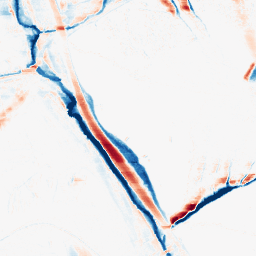
Category: morphological
Decomposition family: morphological_ellipse
Decomposition parameters: operation: average
width: 5
height: 20
Upsampling method: cubic_catmull_rom
Upsampling parameters: scale: 2
Upsampling scale: 2